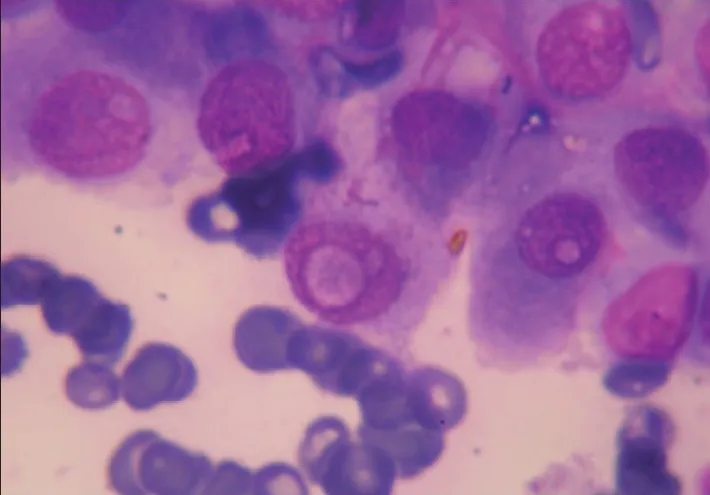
Follicular epithelial cells showing intranuclear cytoplasmic inclusions (Pap, x1000).
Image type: pathology (papanicolaou)